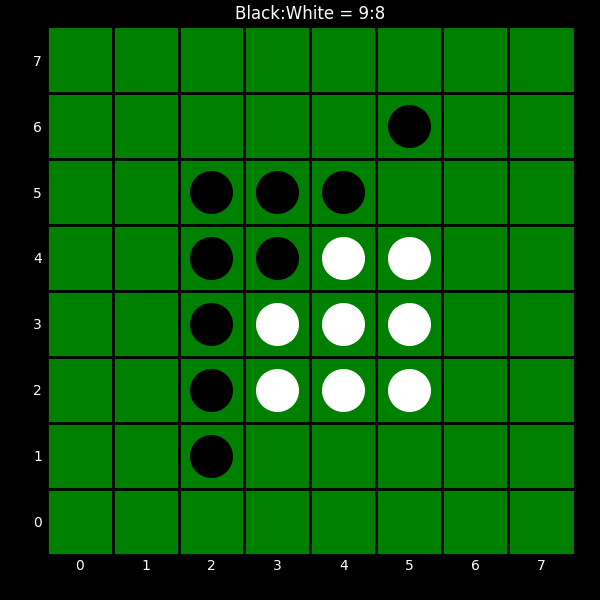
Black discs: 9
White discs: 8